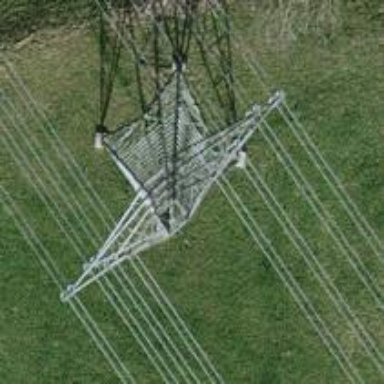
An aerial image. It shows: Lattice structure tower used for power distribution.